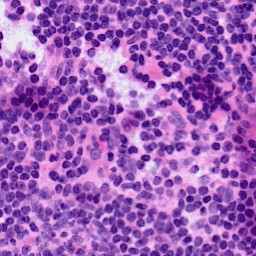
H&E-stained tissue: LymphNode